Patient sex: F
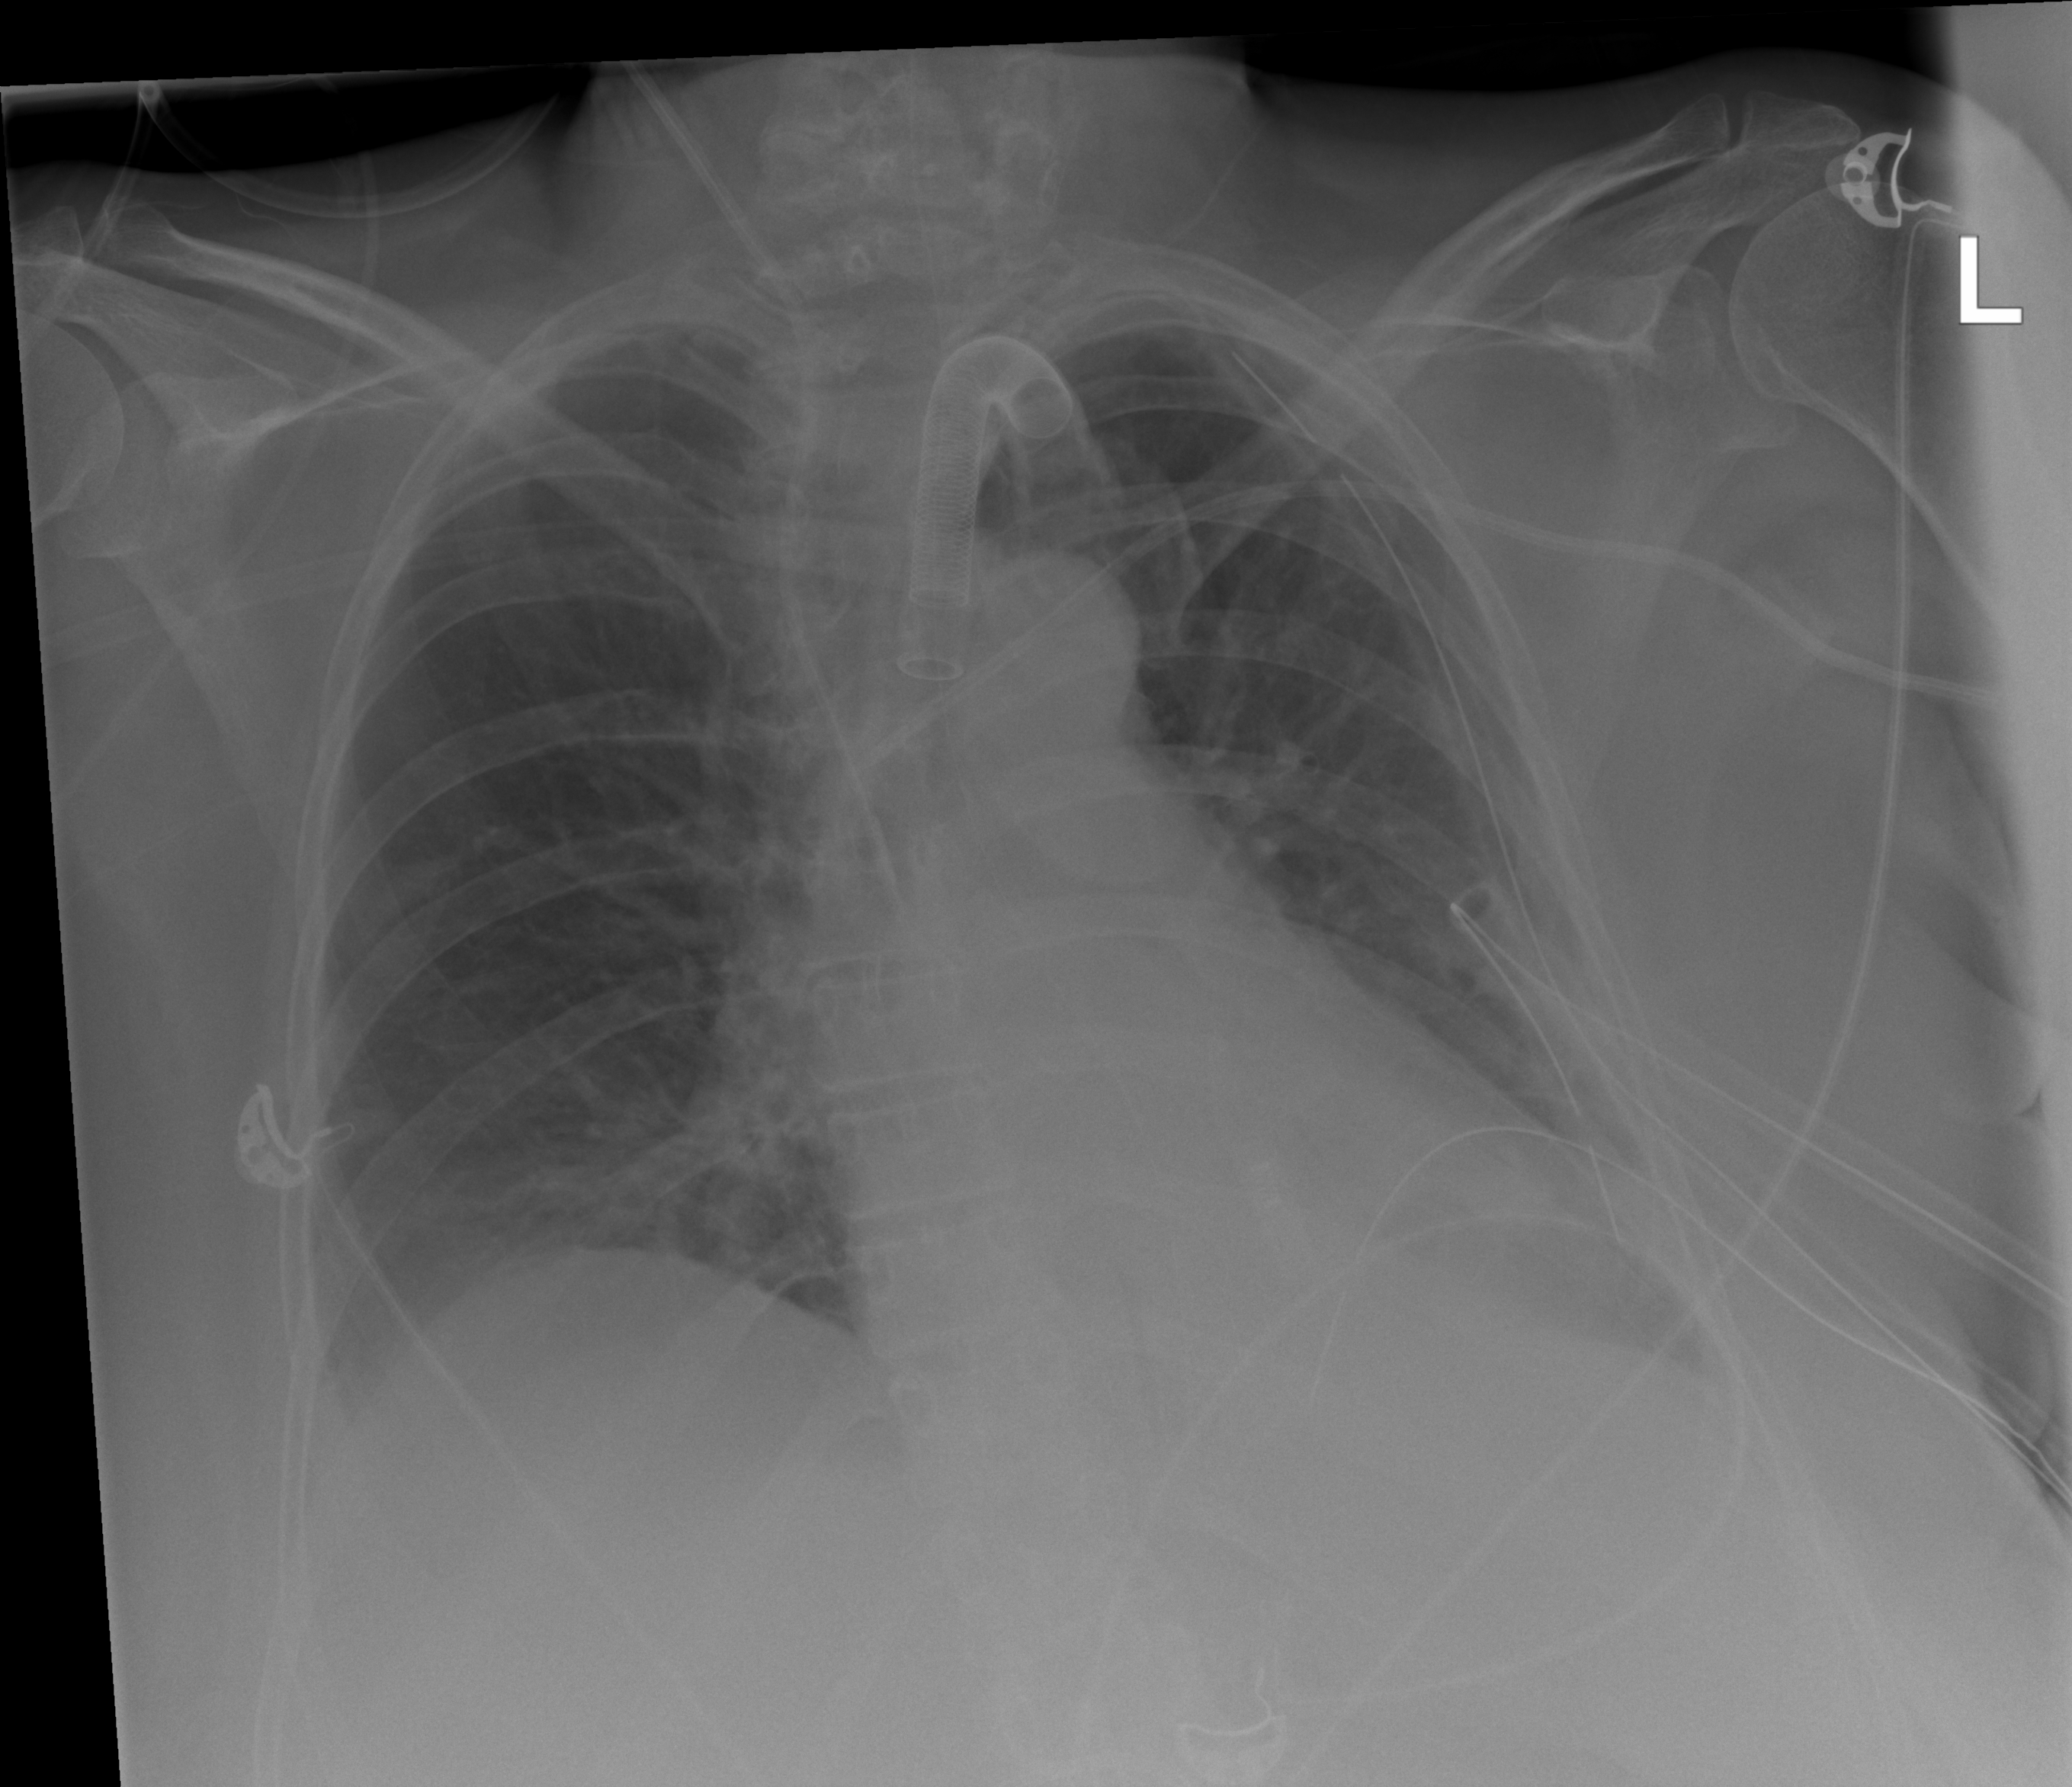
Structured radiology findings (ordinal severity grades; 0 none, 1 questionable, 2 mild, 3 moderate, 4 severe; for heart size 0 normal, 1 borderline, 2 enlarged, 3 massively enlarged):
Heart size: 0
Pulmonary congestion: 0
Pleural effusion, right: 2
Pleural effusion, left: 2
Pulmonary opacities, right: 0
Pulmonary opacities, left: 0
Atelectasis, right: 2
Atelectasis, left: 2